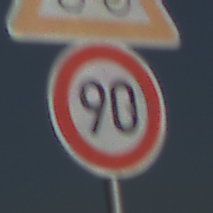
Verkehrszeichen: Geschwindigkeit90
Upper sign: RadverkehrRechts
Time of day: MorningAfternoon
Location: Outdoor (Nature)
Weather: Clear
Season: NotSpecified
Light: Natural